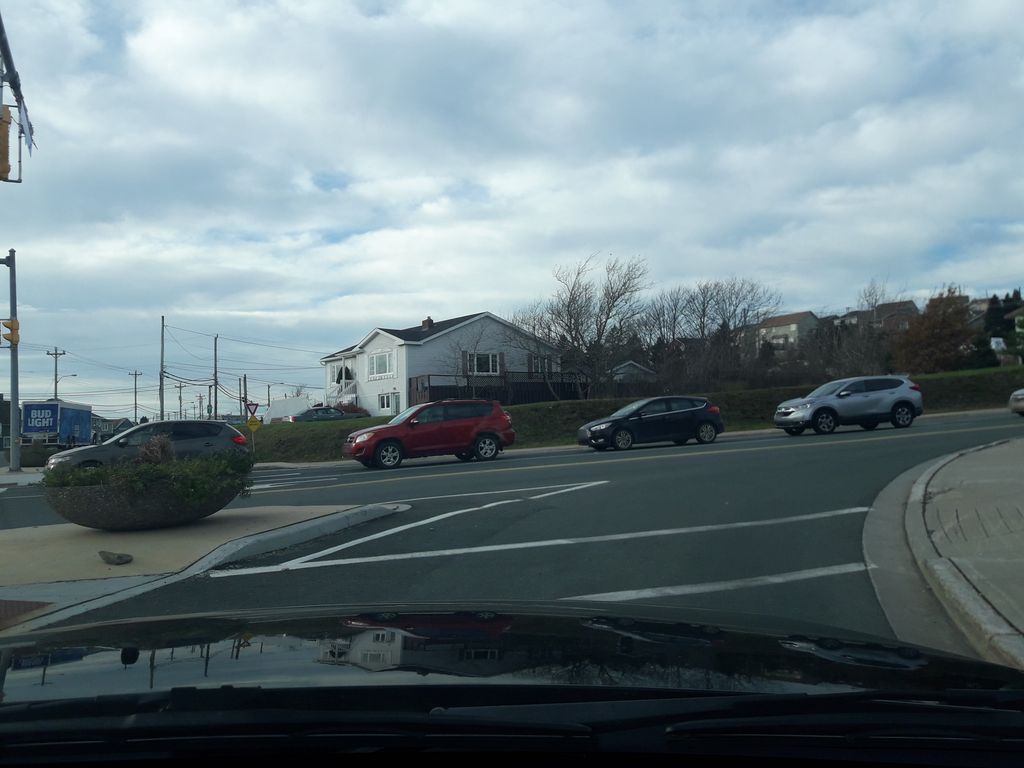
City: st_johns